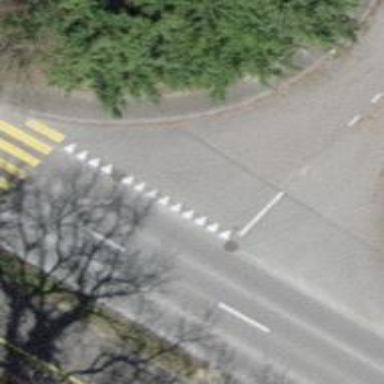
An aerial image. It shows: Road with "give way" sign.